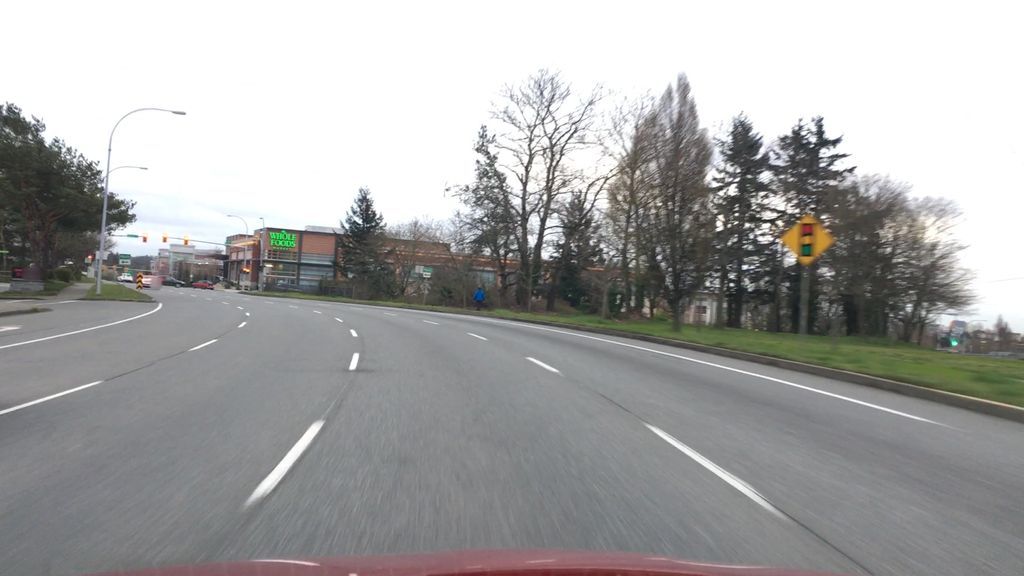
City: victoria